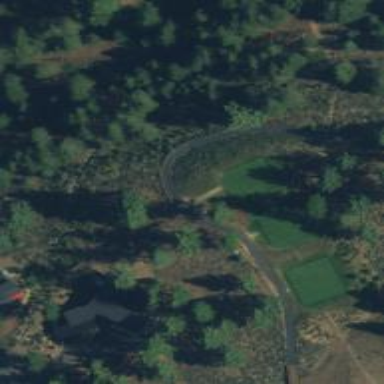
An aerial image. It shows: Path for golf carts.